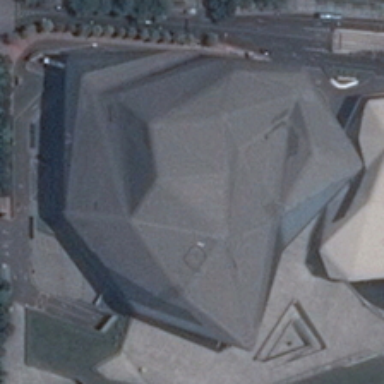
At the corner of two crossed roads  there are a irregular shaped lawn and two irregular shaped buildings whose color are black and white respectively .